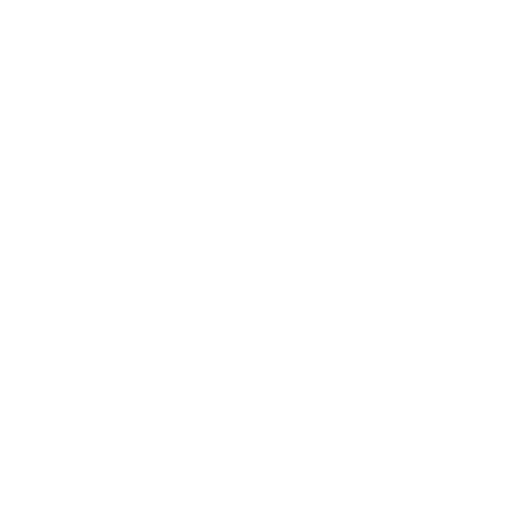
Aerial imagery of island in Hawaii named Grass Island containing only unknown